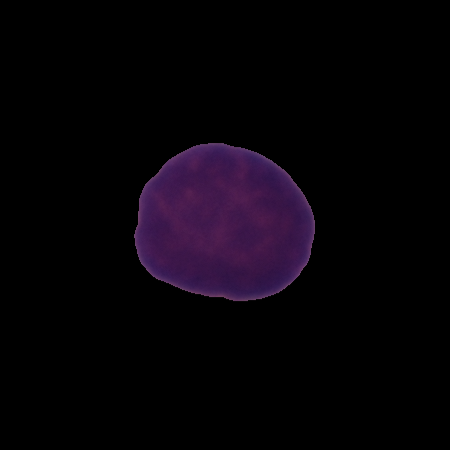
Label: healthy